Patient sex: M
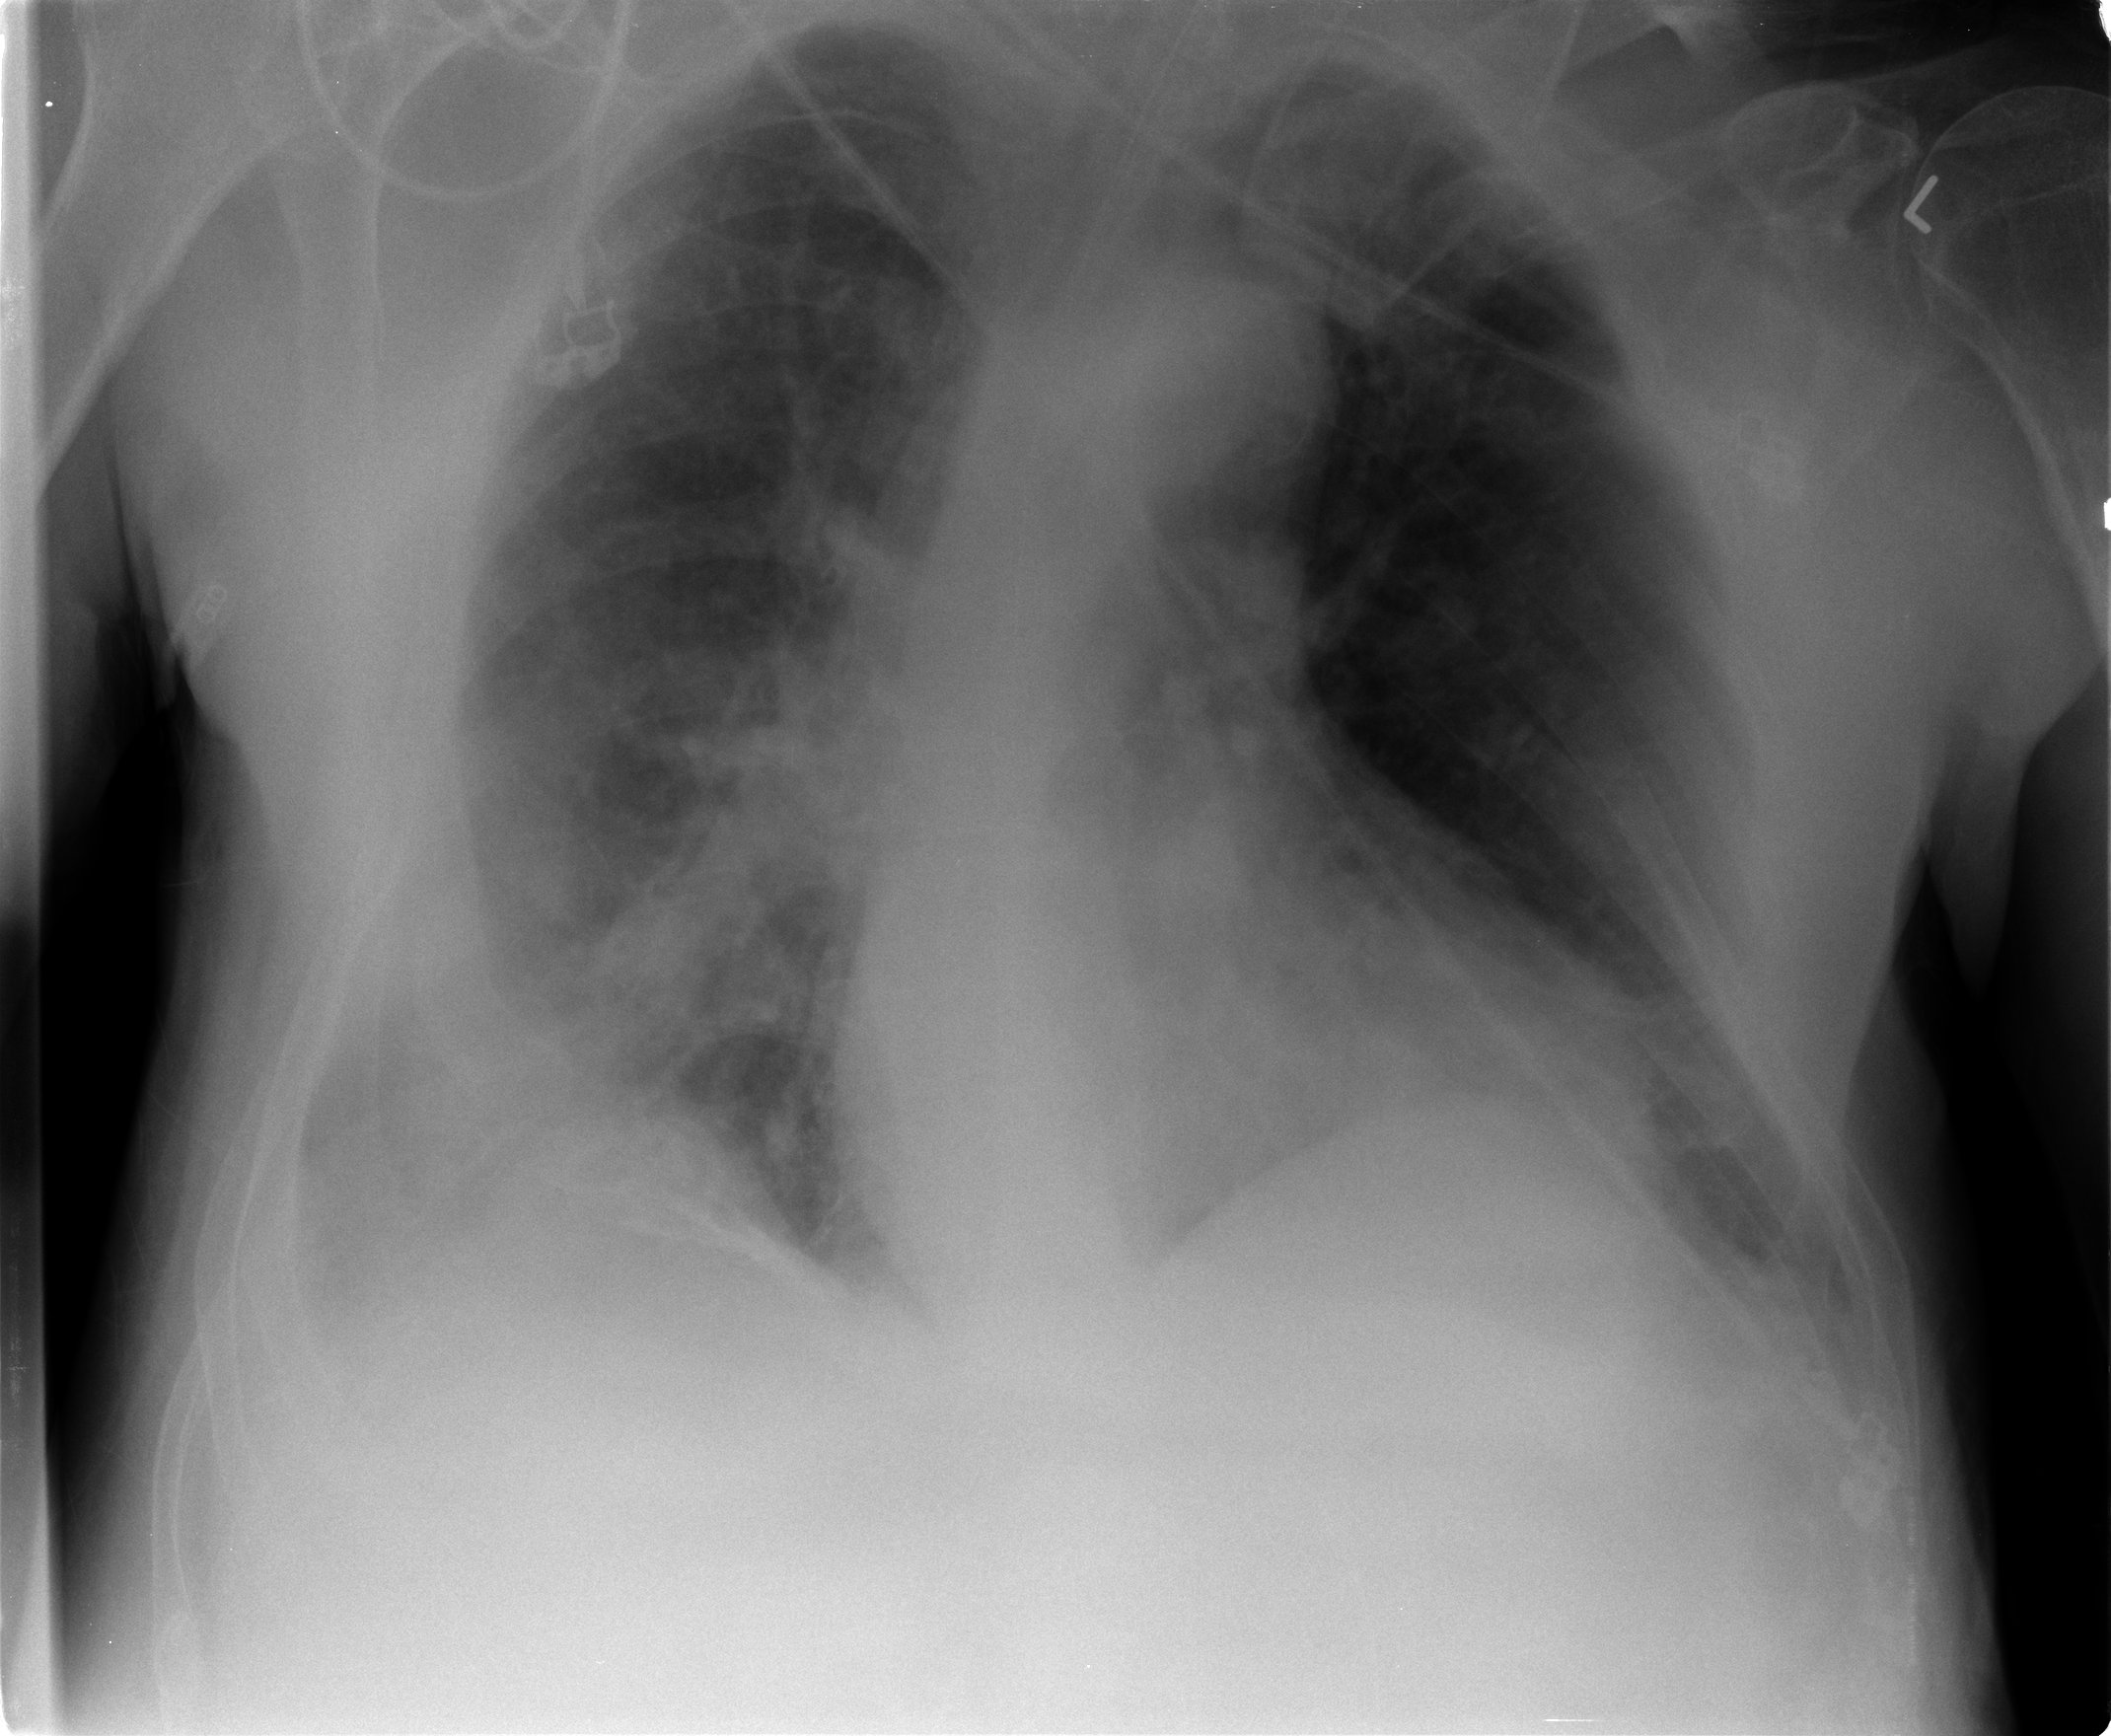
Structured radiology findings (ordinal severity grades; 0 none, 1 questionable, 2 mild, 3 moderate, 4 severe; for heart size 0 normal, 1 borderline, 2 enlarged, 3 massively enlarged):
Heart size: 1
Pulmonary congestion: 2
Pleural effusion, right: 2
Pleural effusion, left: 2
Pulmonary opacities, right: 2
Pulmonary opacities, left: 1
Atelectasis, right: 3
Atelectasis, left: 2